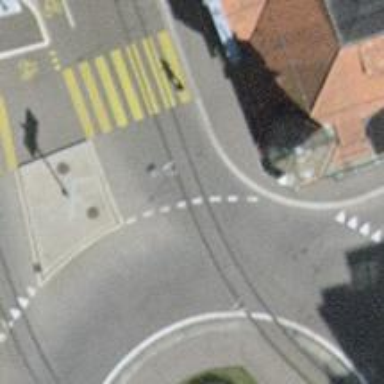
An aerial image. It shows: Tram level crossing on the railway.